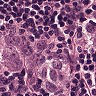
Metastatic tissue present: yes